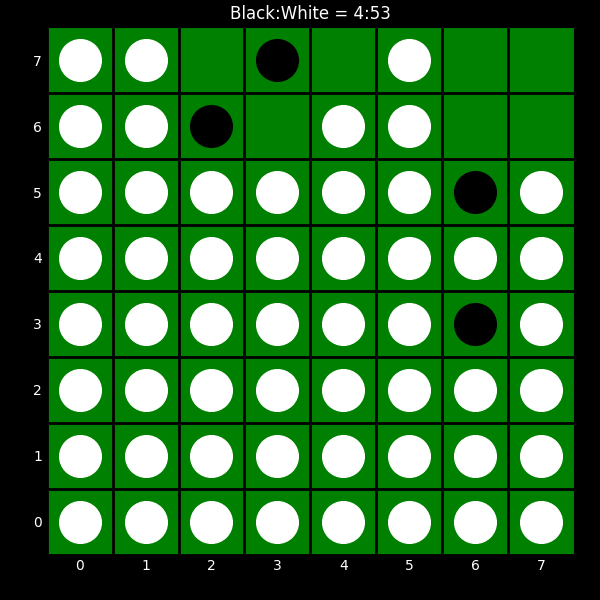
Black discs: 4
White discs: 53